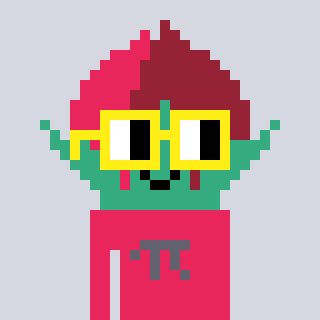
a pixel art character with square yellow glasses, a rosebud-shaped head and a redpinkish-colored body on a cool background